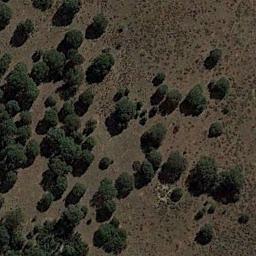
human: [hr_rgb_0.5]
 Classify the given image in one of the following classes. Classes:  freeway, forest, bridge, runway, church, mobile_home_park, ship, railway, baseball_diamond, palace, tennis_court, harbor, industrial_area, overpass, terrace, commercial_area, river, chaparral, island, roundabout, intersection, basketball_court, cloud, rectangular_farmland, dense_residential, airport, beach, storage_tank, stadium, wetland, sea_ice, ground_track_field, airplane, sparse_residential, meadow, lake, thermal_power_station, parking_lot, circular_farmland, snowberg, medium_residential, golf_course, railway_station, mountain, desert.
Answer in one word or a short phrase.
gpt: chaparral